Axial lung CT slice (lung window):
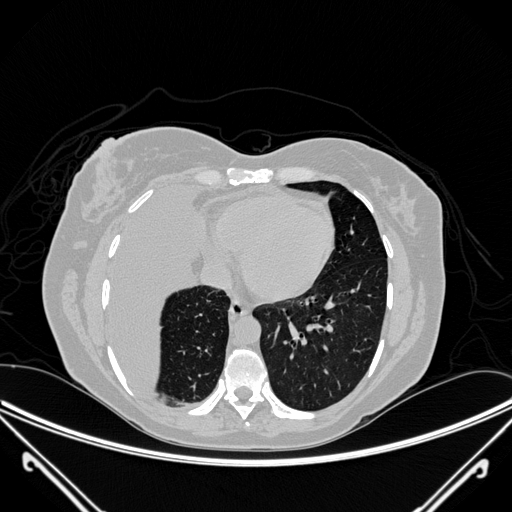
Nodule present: no